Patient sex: F
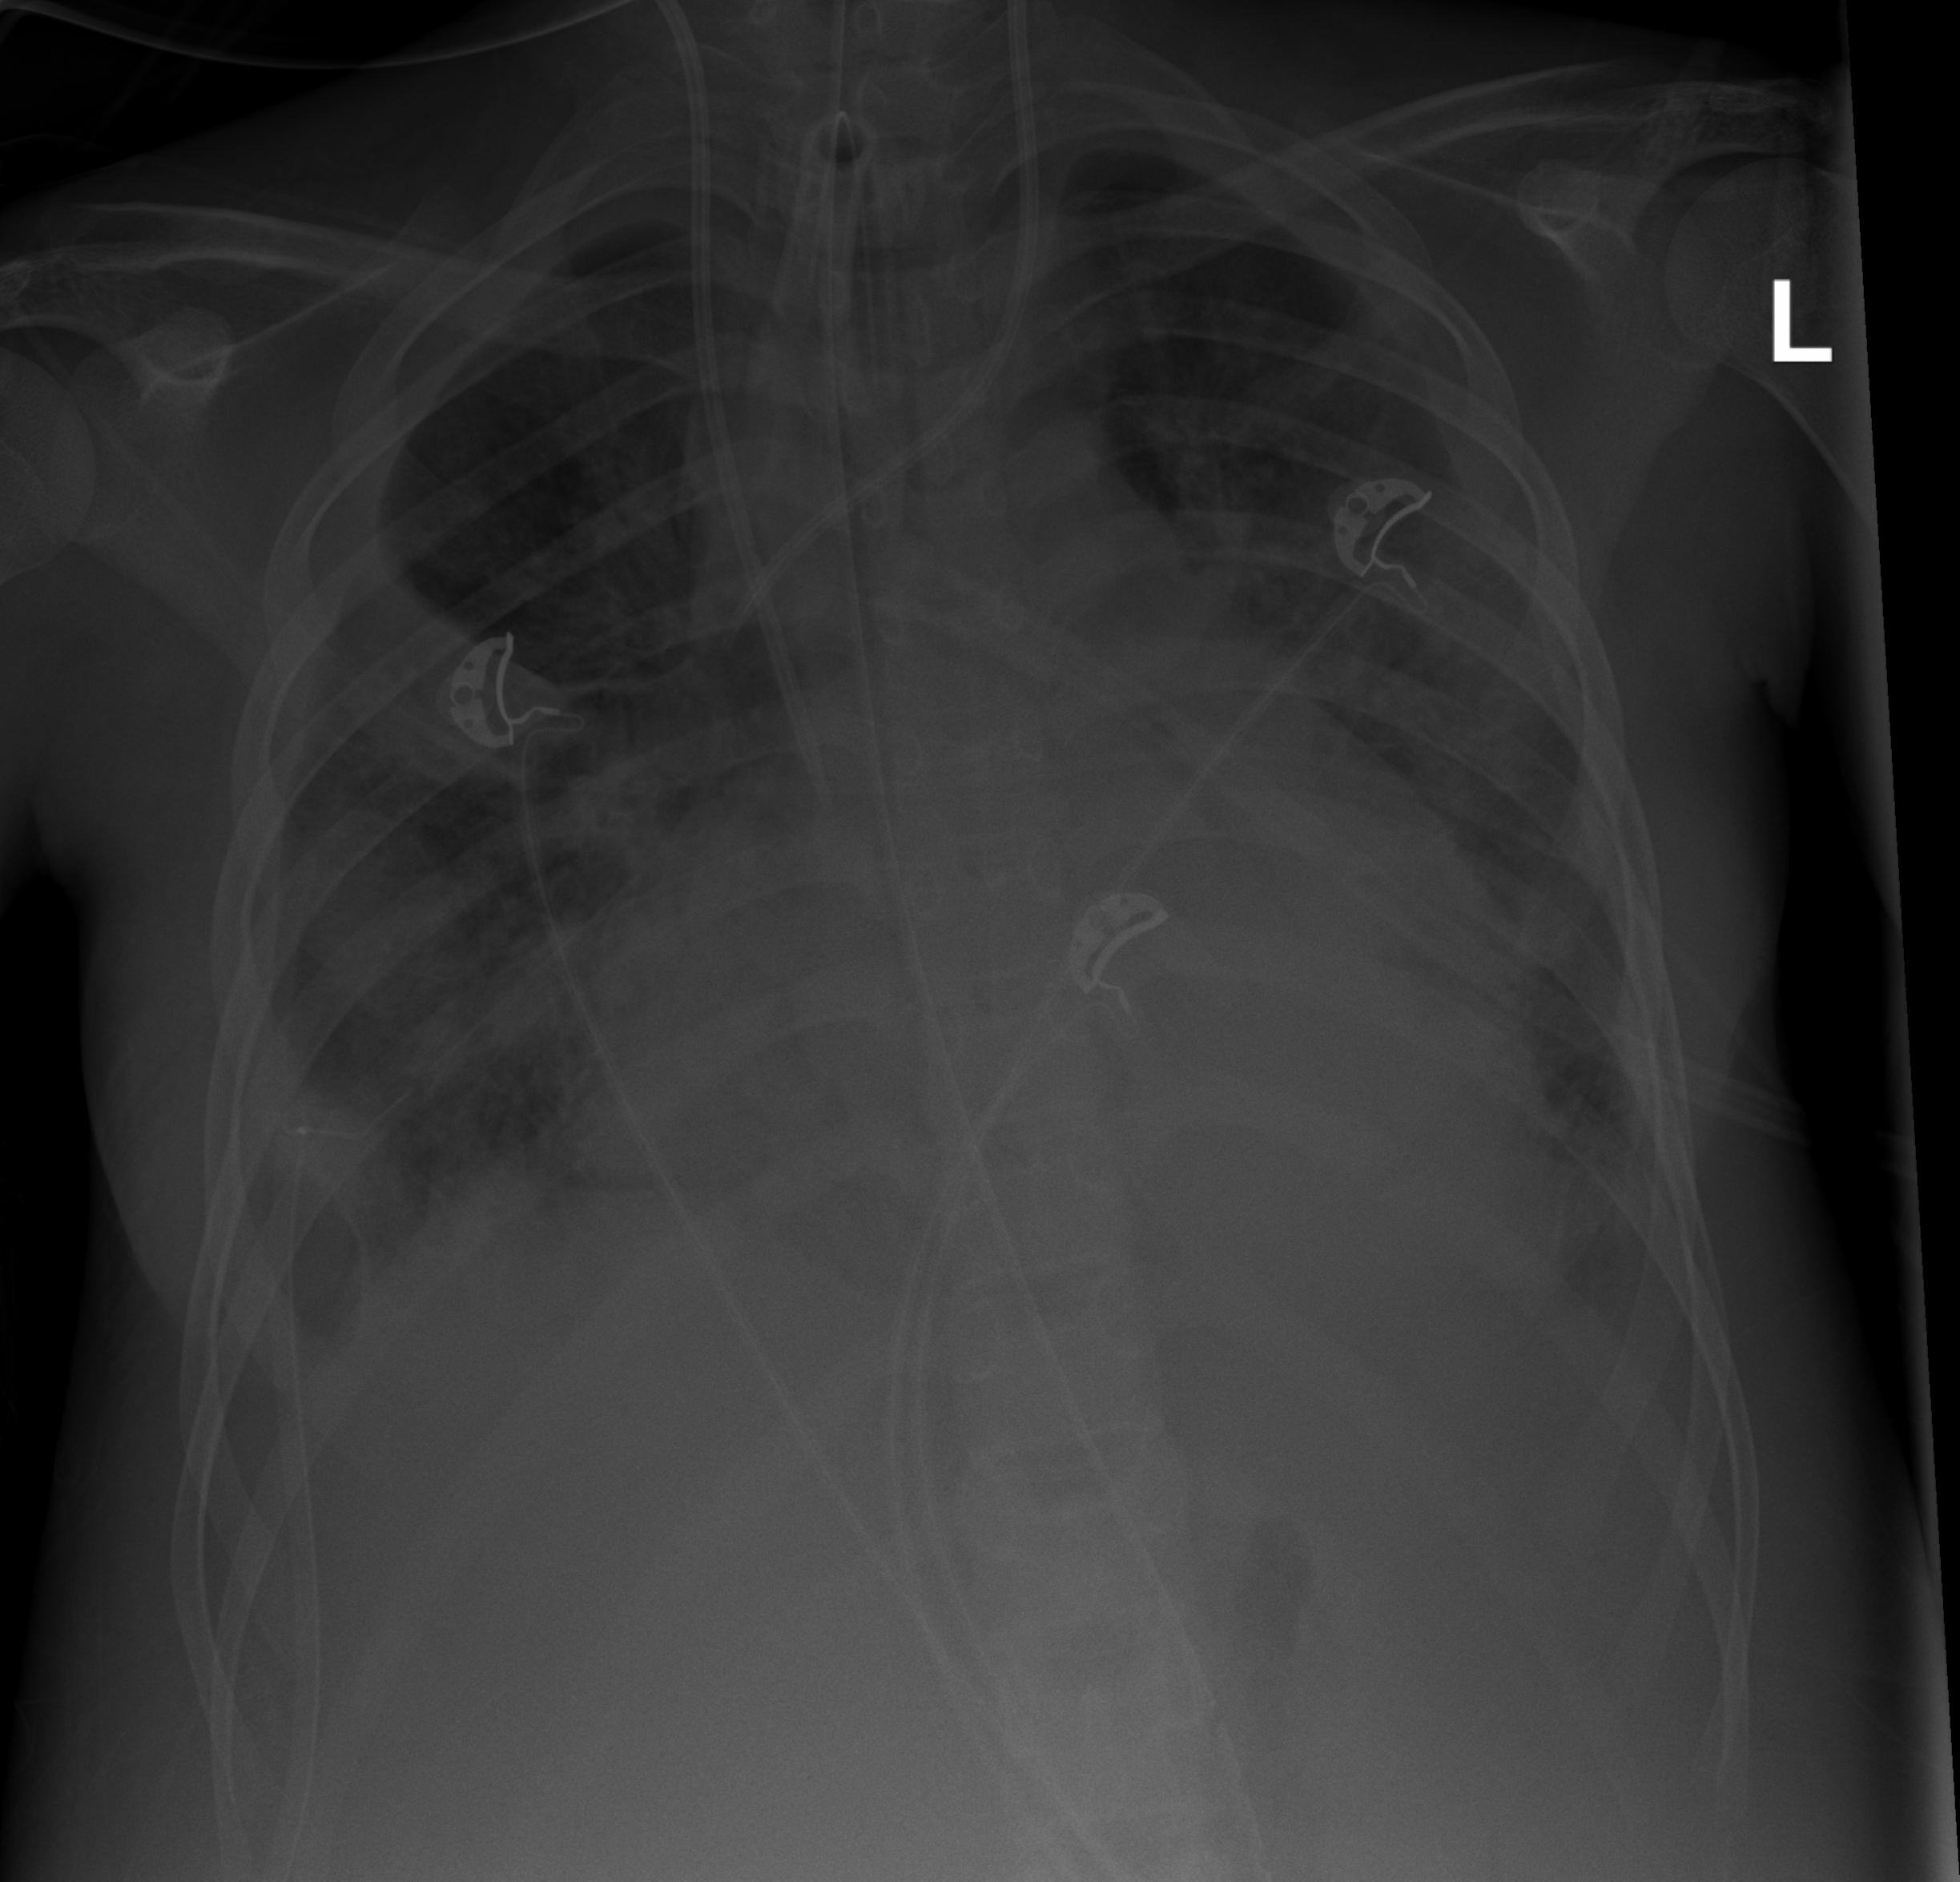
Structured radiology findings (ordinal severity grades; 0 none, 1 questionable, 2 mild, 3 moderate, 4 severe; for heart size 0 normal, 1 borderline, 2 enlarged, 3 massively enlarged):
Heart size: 2
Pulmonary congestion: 2
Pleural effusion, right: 2
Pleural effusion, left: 2
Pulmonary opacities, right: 2
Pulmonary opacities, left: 2
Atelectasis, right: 2
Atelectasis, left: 2